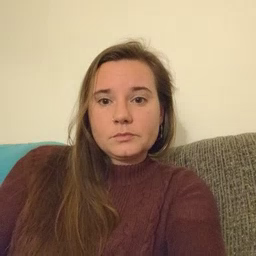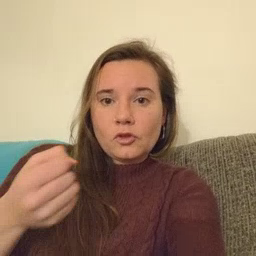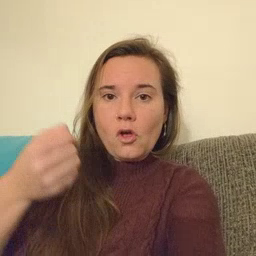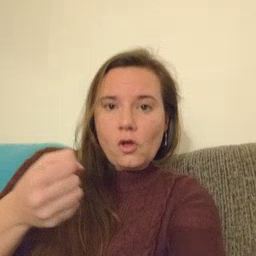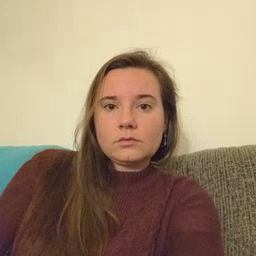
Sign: car